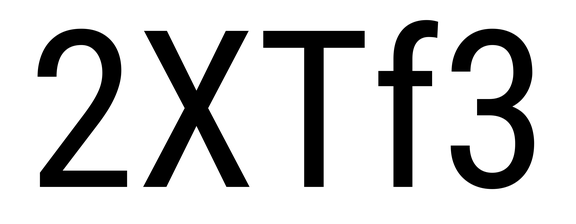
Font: Roboto_Condensed_Regular